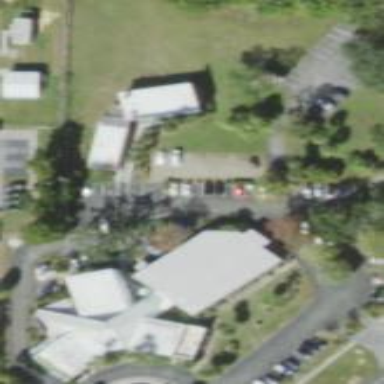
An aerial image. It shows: Clinic building offering healthcare services.